Field crop: maize
Growth stage: 2
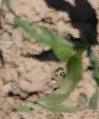
Species: maize